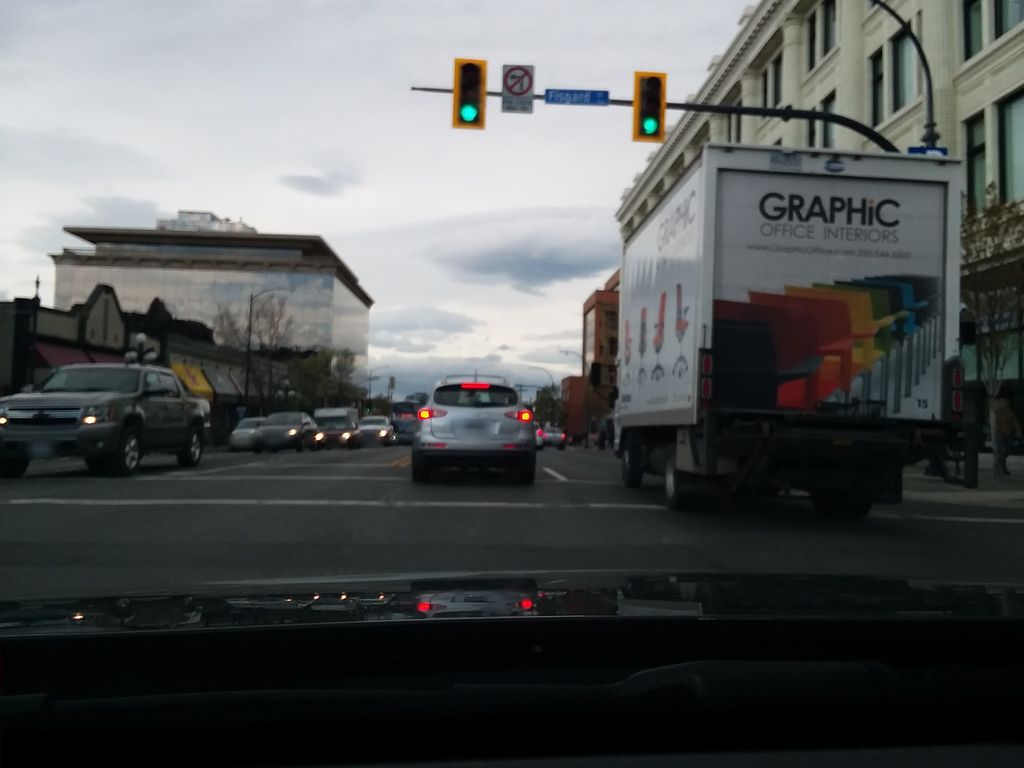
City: victoria